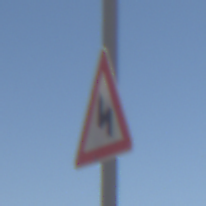
Verkehrszeichen: DoppelkurveZunaechstLinks
Umgebung: Outdoor, RoadRail
Tageszeit: Midday
Wetter: Clear
Licht: Natural
Jahreszeit: Summer
Kontrast: HighContrast